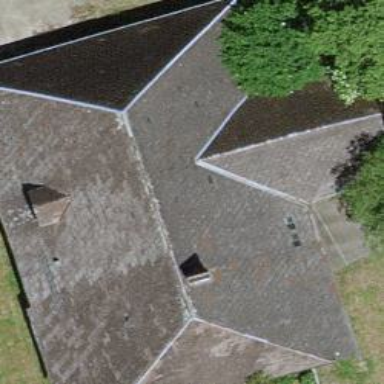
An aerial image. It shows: Farm building with half-hipped roof shape.